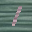
Label: 1